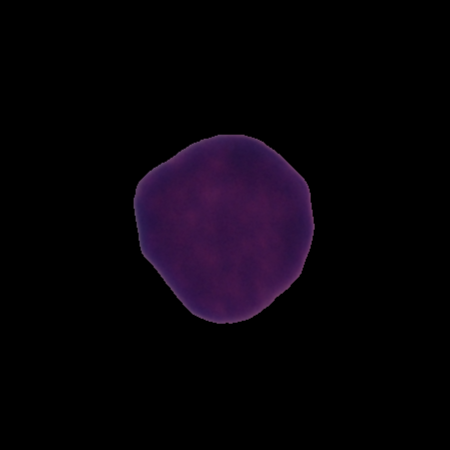
Label: healthy